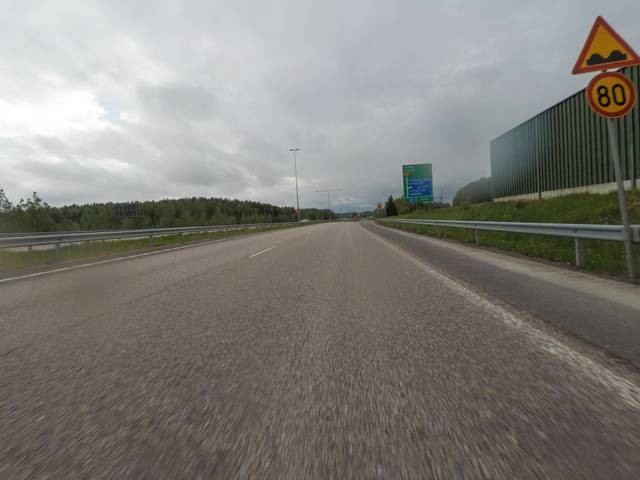
Region: Finland
Coordinates: 60.116, 24.4598